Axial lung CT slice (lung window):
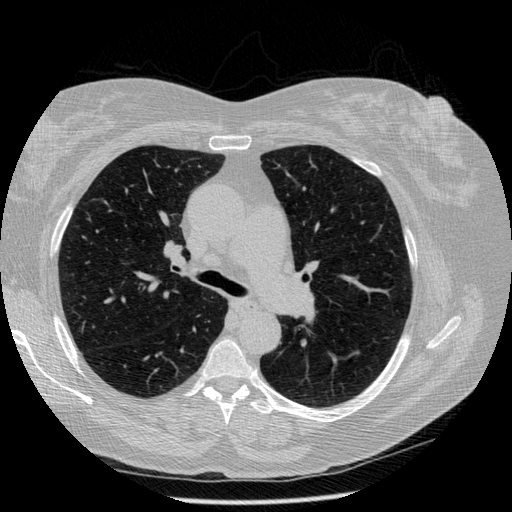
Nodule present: no